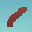
Label: 1